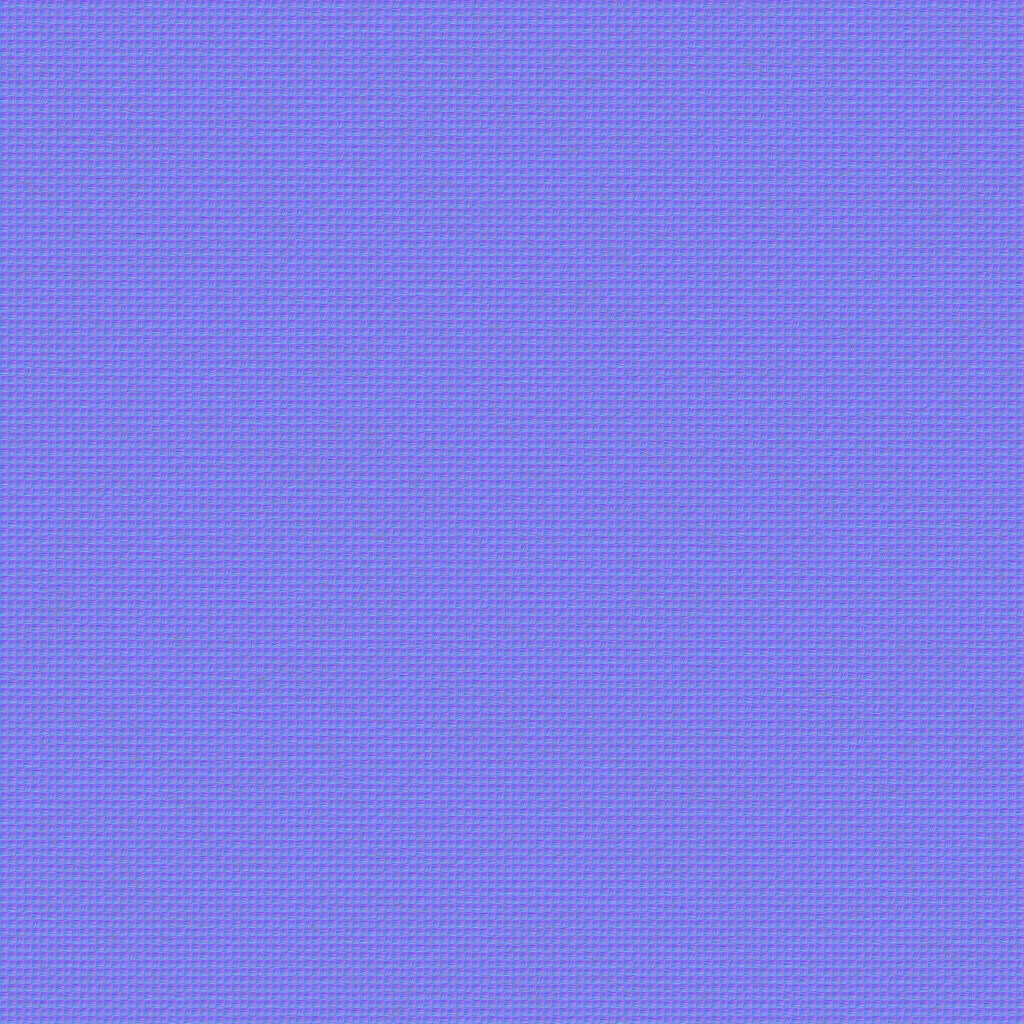
Texture map type: NormalDX